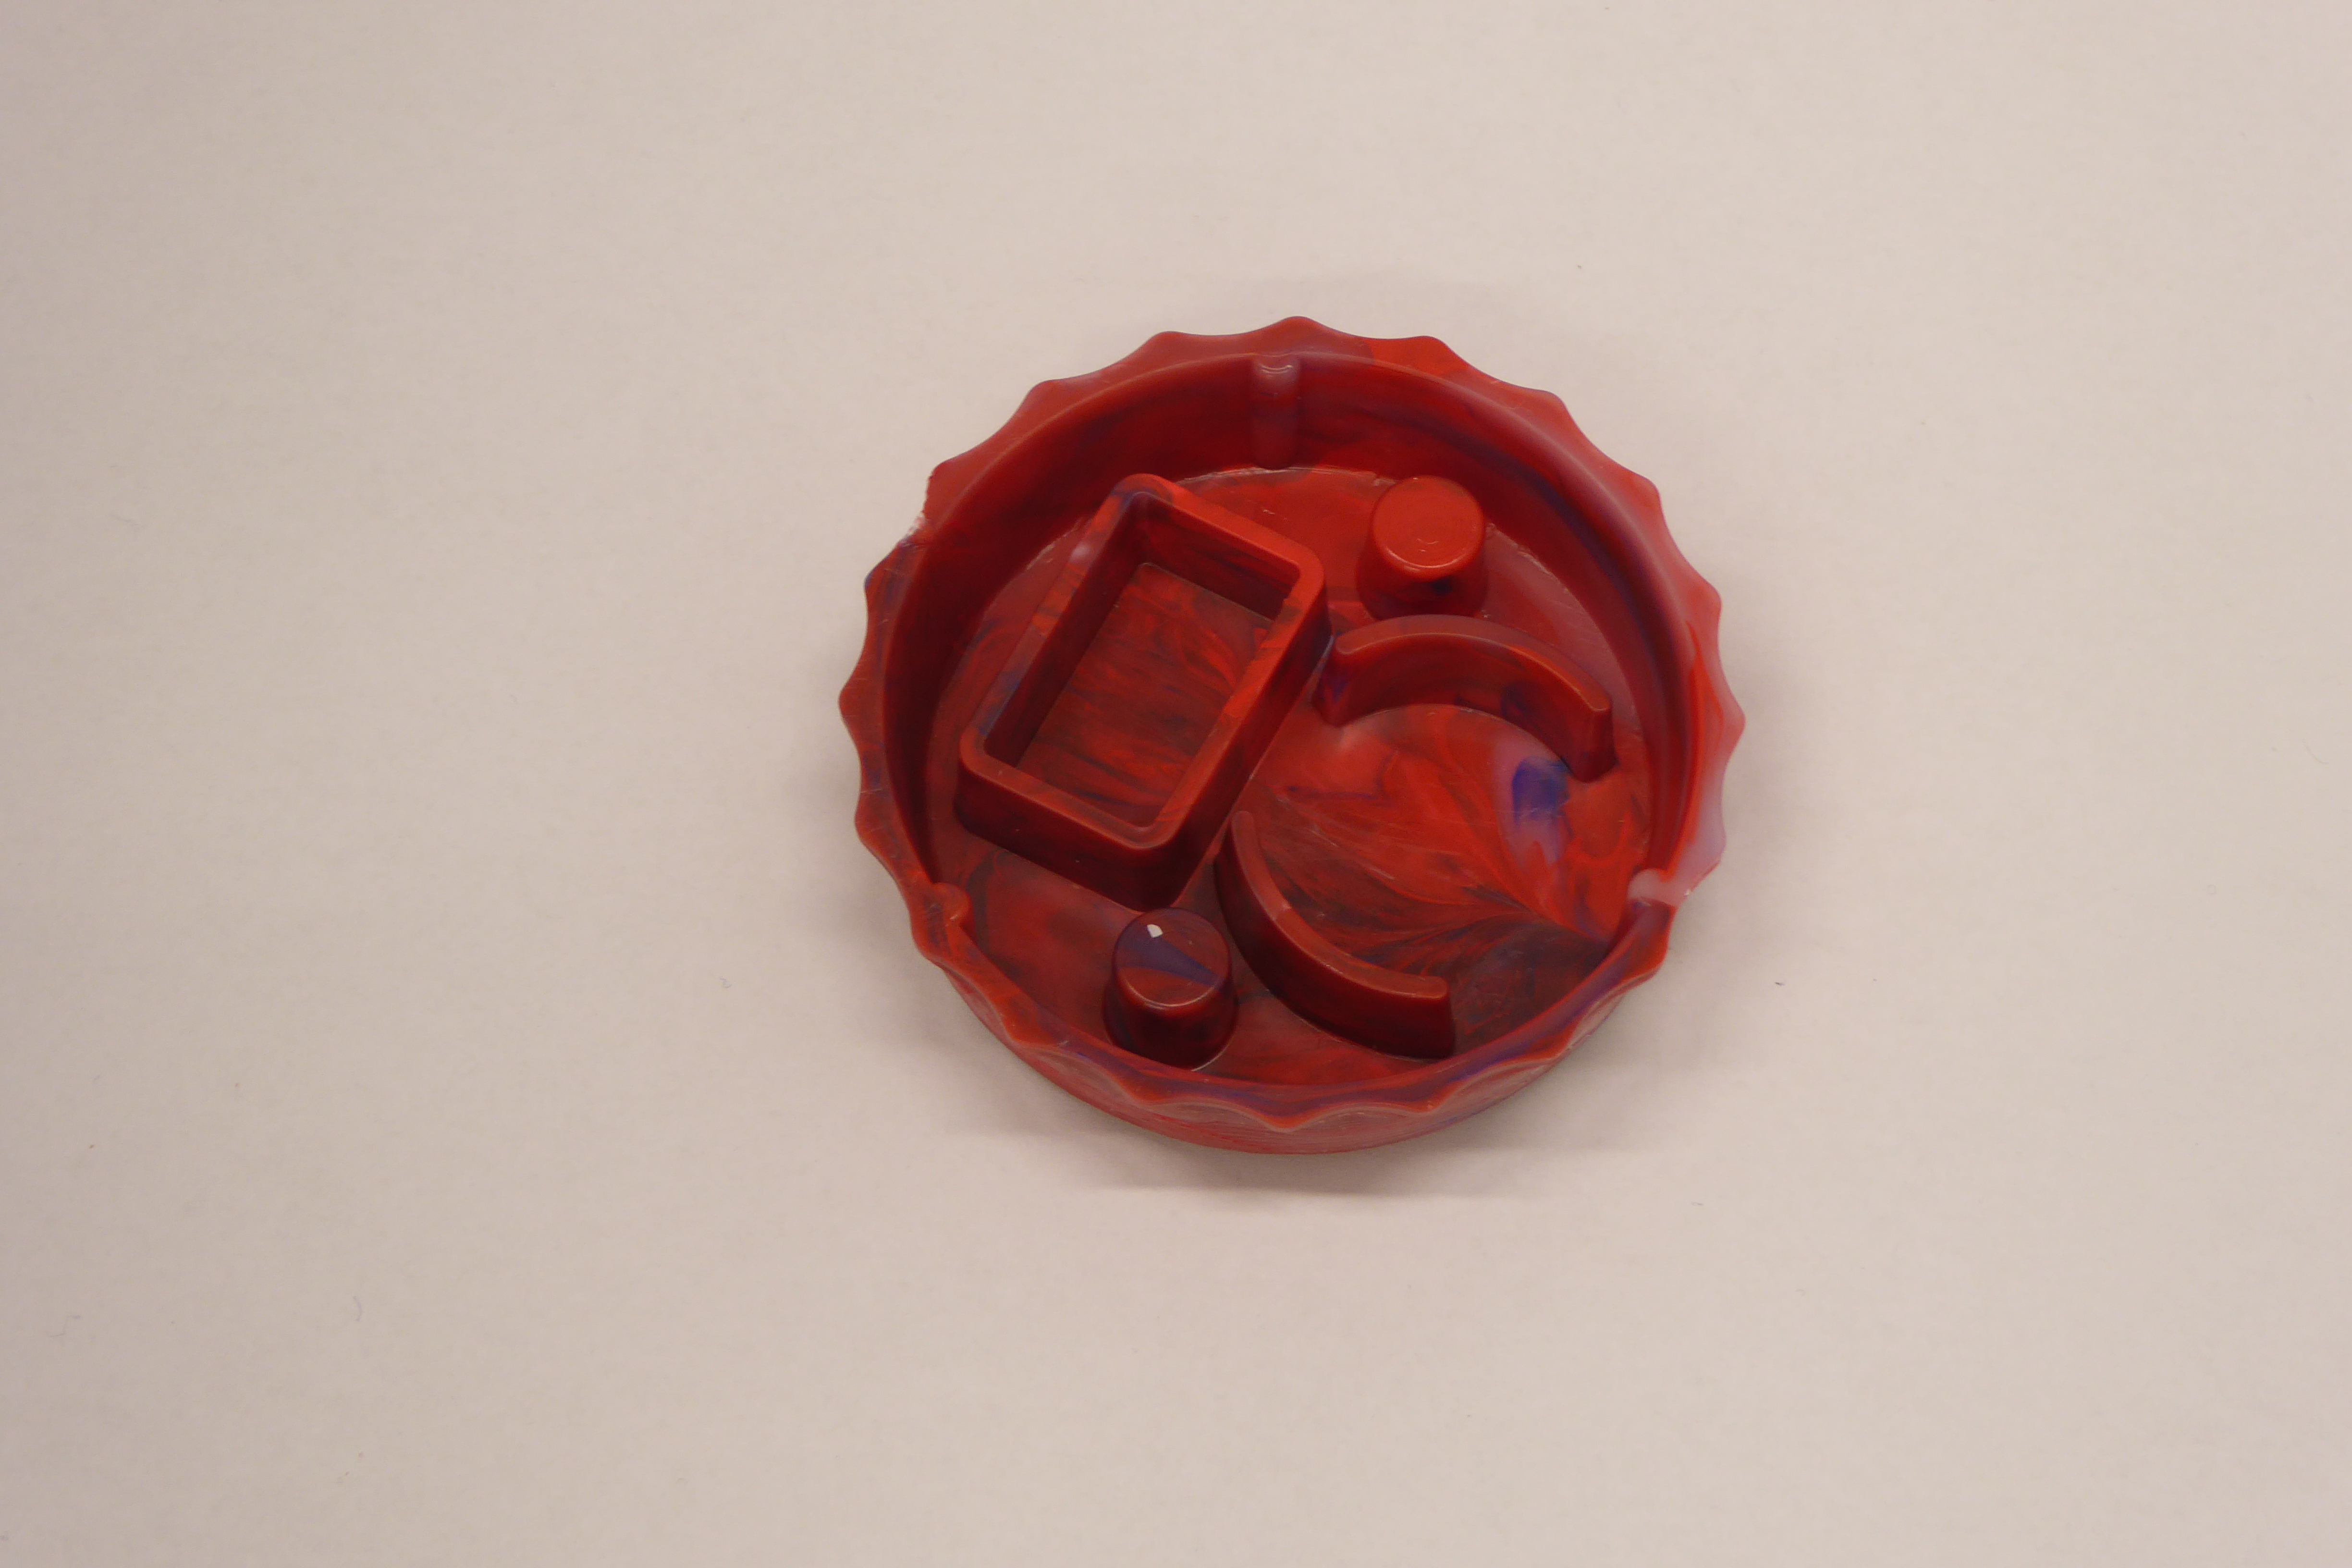
Label: Bottle Opener - Cover